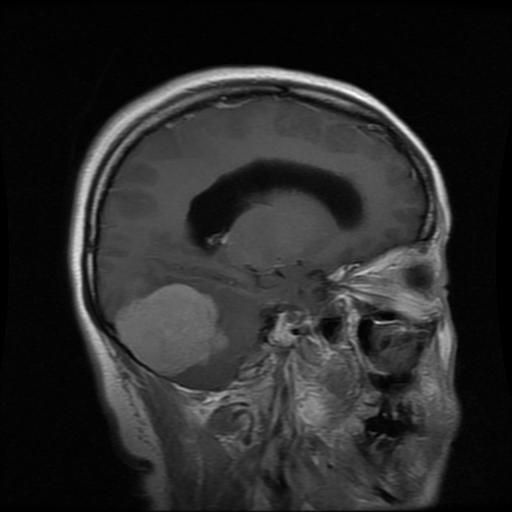
Label: meningioma